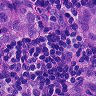
Metastatic tissue present: yes